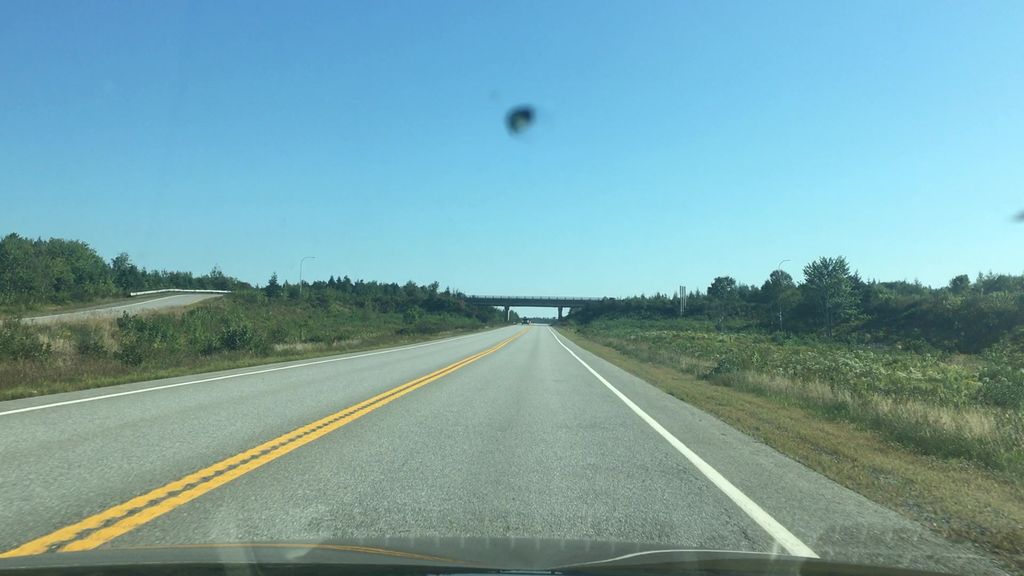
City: halifax